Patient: sex M, age 43
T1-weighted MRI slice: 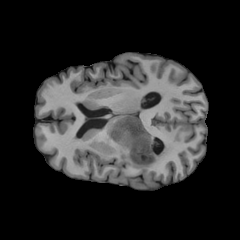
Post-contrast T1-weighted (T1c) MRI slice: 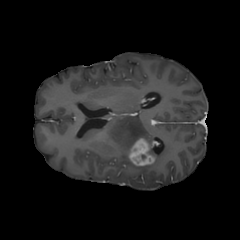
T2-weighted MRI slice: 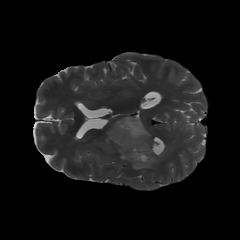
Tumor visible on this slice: yes
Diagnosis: Glioblastoma, IDH-wildtype
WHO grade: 4